Question: I encountered the problem while learning dynamic sql and the 'sp_sqlexecute' command.
'''
declare @stmt nvarchar(100) = N'select @v1 + @v2';
declare @params nvarchar(100) = N'@v1 int, @v2 int';
exec sp_executesql @stmt, @params, @v1 = 1, @v2 = 2;
'''
In the IntelliJ IDE, the 'sp_executesql' part is marked as "unknown database function", despite that these statements actually execute well.

Other system stored procedures behave similarly.
Any idea how to tell the IDE where to find these system stored procedures?
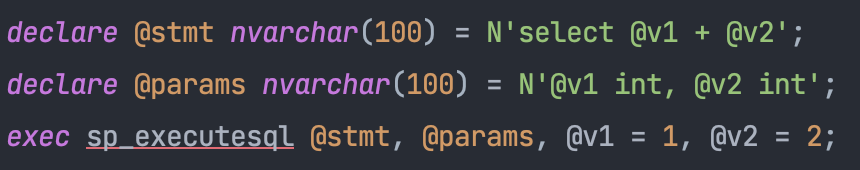
Answer: You need to change the context database or you can use "sys." to work in any context.
Try this:
'''
declare @stmt nvarchar(100) = N'select @v1 + @v2';
declare @params nvarchar(100) = N'@v1 int, @v2 int';
exec sys.sp_execute_sql @stmt, @params, @v1 = 1, @v2 = 2;
'''